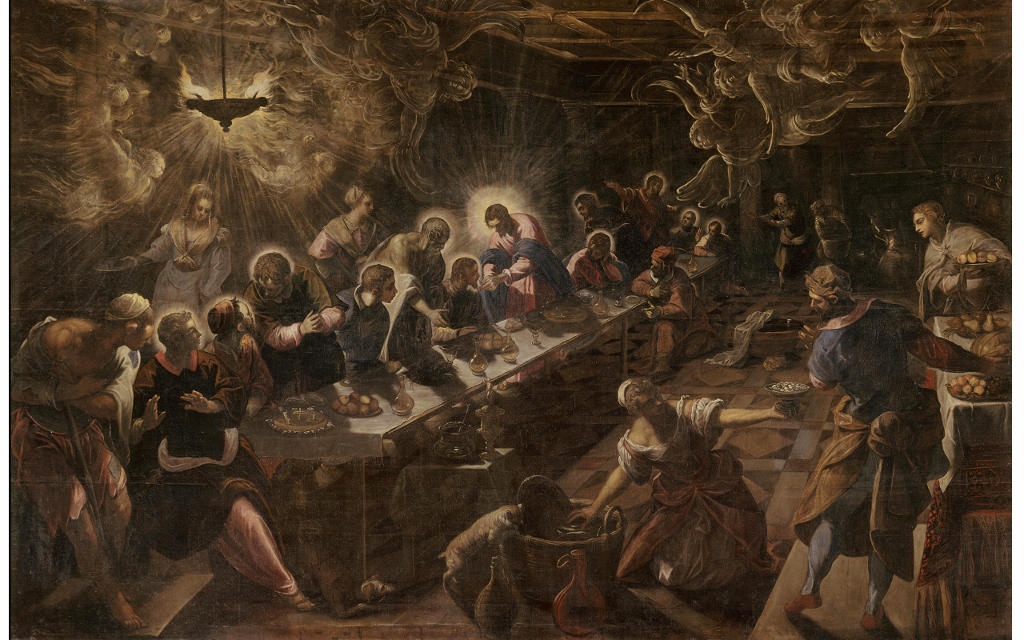
Titel: Das letzte Abendmahl
Künstler: Jacopo Tintoretto
Institution: Venedig, San Giorgio Maggiore
Schlagwörter: blau, dunkel, gemälde, gott, schatten, frauen, gelb, braun, frau, lampe, licht, männer, szene, tisch, obst, rot, flasche, dienerin, teller, tischdecke, tischtuch, boden, gold, interieur, engel, perspektive, essen, tafel, korb, brot, stufe, lamm, fliesen, ein, heiligenschein, öllampe, nimbus, jesus, tintoretto, abendmahl, jünger, maria, petrus, christi, apostel, glorie, heiliger geist, judas, letztes abendmahl, verrat, das letzte abendmahl, lape, letzes abendmahl, scuola di san rocco